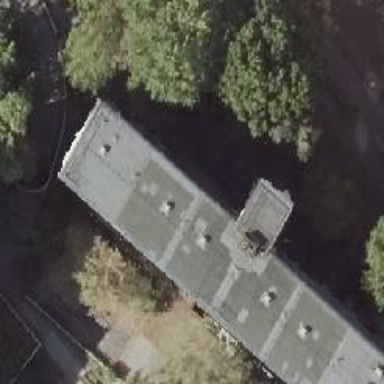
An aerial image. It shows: Flat-roofed apartment building.